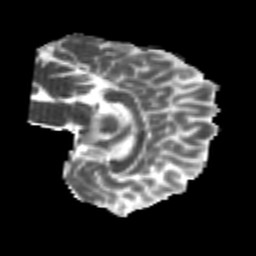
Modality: MD
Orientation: sagittal
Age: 22
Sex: male
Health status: healthy
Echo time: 0.074 s